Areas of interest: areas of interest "Tennis Court"
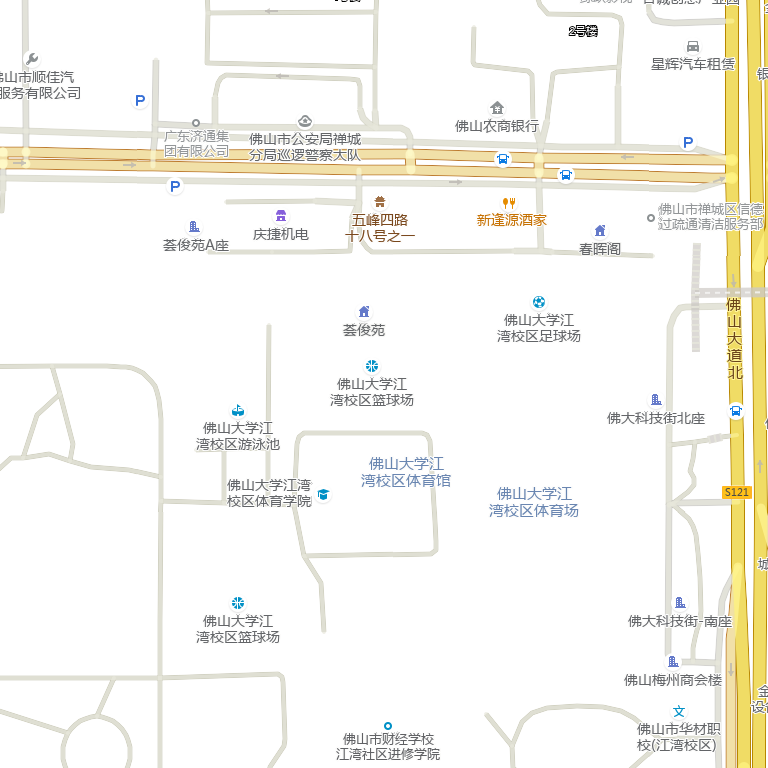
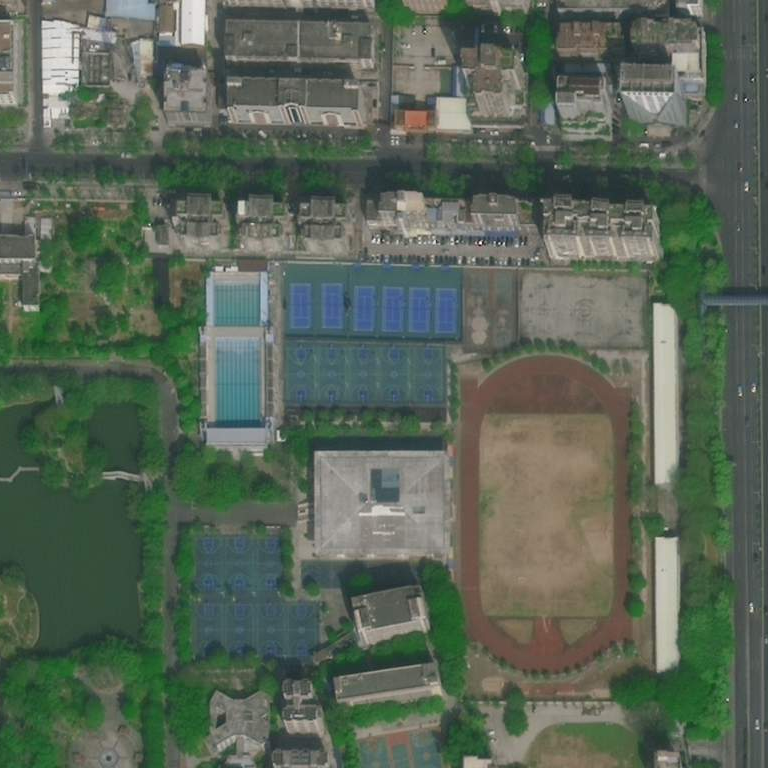